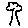
Label: tree